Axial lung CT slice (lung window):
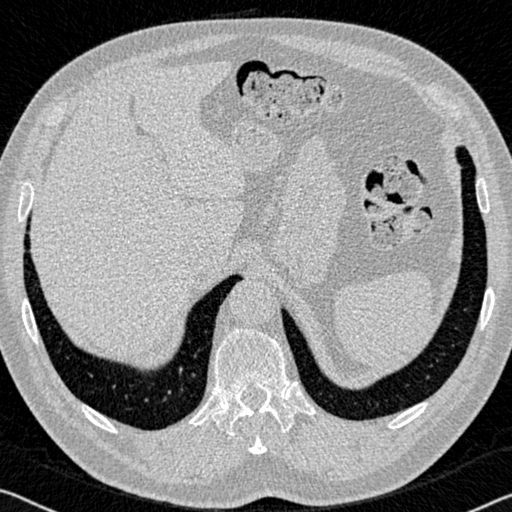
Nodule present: no